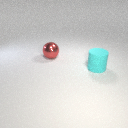
large cyan rubber cylinder to the right of large red metal sphere